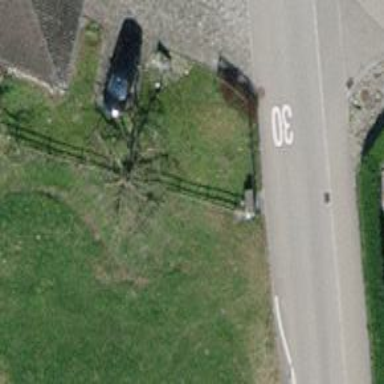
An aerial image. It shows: Street cabinet meant for power infrastructure.